Question: I'm working on a project where I'm to show some information to the user based on a ciphered text.
I already know the cipher, meaning, I know how to crack it. I know of the simple substitution cipher, but that one will not work in this case.
I have a code consisting solely of numbers 0-9 with repetition of 0-10. So basically a code with 0-10 characters consisting only of numbers. This code is then run through a cipher and translated into a mix of capital letters, non-capital letters and numbers.
Simple enough, and I would probably be able to write a dechiperer to translate that back to numbers. But this also takes the position of the numbers in the code into account.
Meaning: a code: 1234 could translate into Ar5Q but the code: 4321 could translate into B6up and not: Q5rA as you would expect from a simple substitution cipher.
Could anyone point me in the direction of how to create such a cipher?
And a bonus question. Is it possible to generate a dechiperer from a table or a dictionary?
EDIT:
I have this table:

The code: 1234 would become: H8o6
H8o6 is the string I recieve and decode.
I solved this by creating a dictionary
'''
Dictionary<KeyValuePair<string, int>, int> translator = new Dictionary<KeyValuePair<string, int>, int>();
'''
And I added all entries to the dictionary like this:
'''
translator.Add(new KeyValuePair<string, int>("N", 0), 0);
translator.Add(new KeyValuePair<string, int>("H", 0), 1);
translator.Add(new KeyValuePair<string, int>("r", 0), 2);
translator.Add(new KeyValuePair<string, int>("x", 0), 3);
translator.Add(new KeyValuePair<string, int>("Y", 0), 4);
translator.Add(new KeyValuePair<string, int>("e", 0), 5);
translator.Add(new KeyValuePair<string, int>("z", 0), 6);
translator.Add(new KeyValuePair<string, int>("t", 0), 7);
translator.Add(new KeyValuePair<string, int>("L", 0), 8);
translator.Add(new KeyValuePair<string, int>("l", 0), 9);
translator.Add(new KeyValuePair<string, int>("t", 1), 0);
translator.Add(new KeyValuePair<string, int>("I", 1), 1);
translator.Add(new KeyValuePair<string, int>("8", 1), 2);
translator.Add(new KeyValuePair<string, int>("r", 1), 3);
translator.Add(new KeyValuePair<string, int>("X", 1), 4);
translator.Add(new KeyValuePair<string, int>("K", 1), 5);
'''
This just feels super ineffective. But I can't get my head around how else to do it.
Marked Matts answer. But what I was actually looking for I got though comments :-)
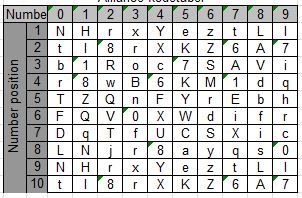
Answer: So, if I'm understanding this correctly, you have something like this:
'''
char[] cipher = ['A','r','5','Q','T','g','6','7','u']
'''
And you are encoding a list of numbers like this:
'''
int[] msg = [1,2,3,4];
'''
by doing something like this:
'''
encoded[i] = cipher[msg[i]-1];
'''
In other words, you are using the number in the msg as an index to your cipher.
So if you want to add position to it, just add in position and mod it (to keep it in range). Something like:
'''
encoded[i] = cipher[(msg[i] - 1 + i) % cipher.length];
'''
So now you encoded message would be (if I haven't messed this up - I'm doing it in my head):
'''
A 5 T 6
'''
Now, if your idea is to have completely separate ciphers for each position in the string, then I think your best bet is to have a 2D array. Something like (shortened to 2 characters for sanity):
'''
char[,] cipher = {
{ 'A', 'N' },
{ 'C', '2' },
{ 'a', 'E' }
}
'''
Then you'd index it like this:
'''
encoded[i] = cipher[i,msg[i]-1];
'''
Of course, now you need to make sure the dimensions of your array are